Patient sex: M
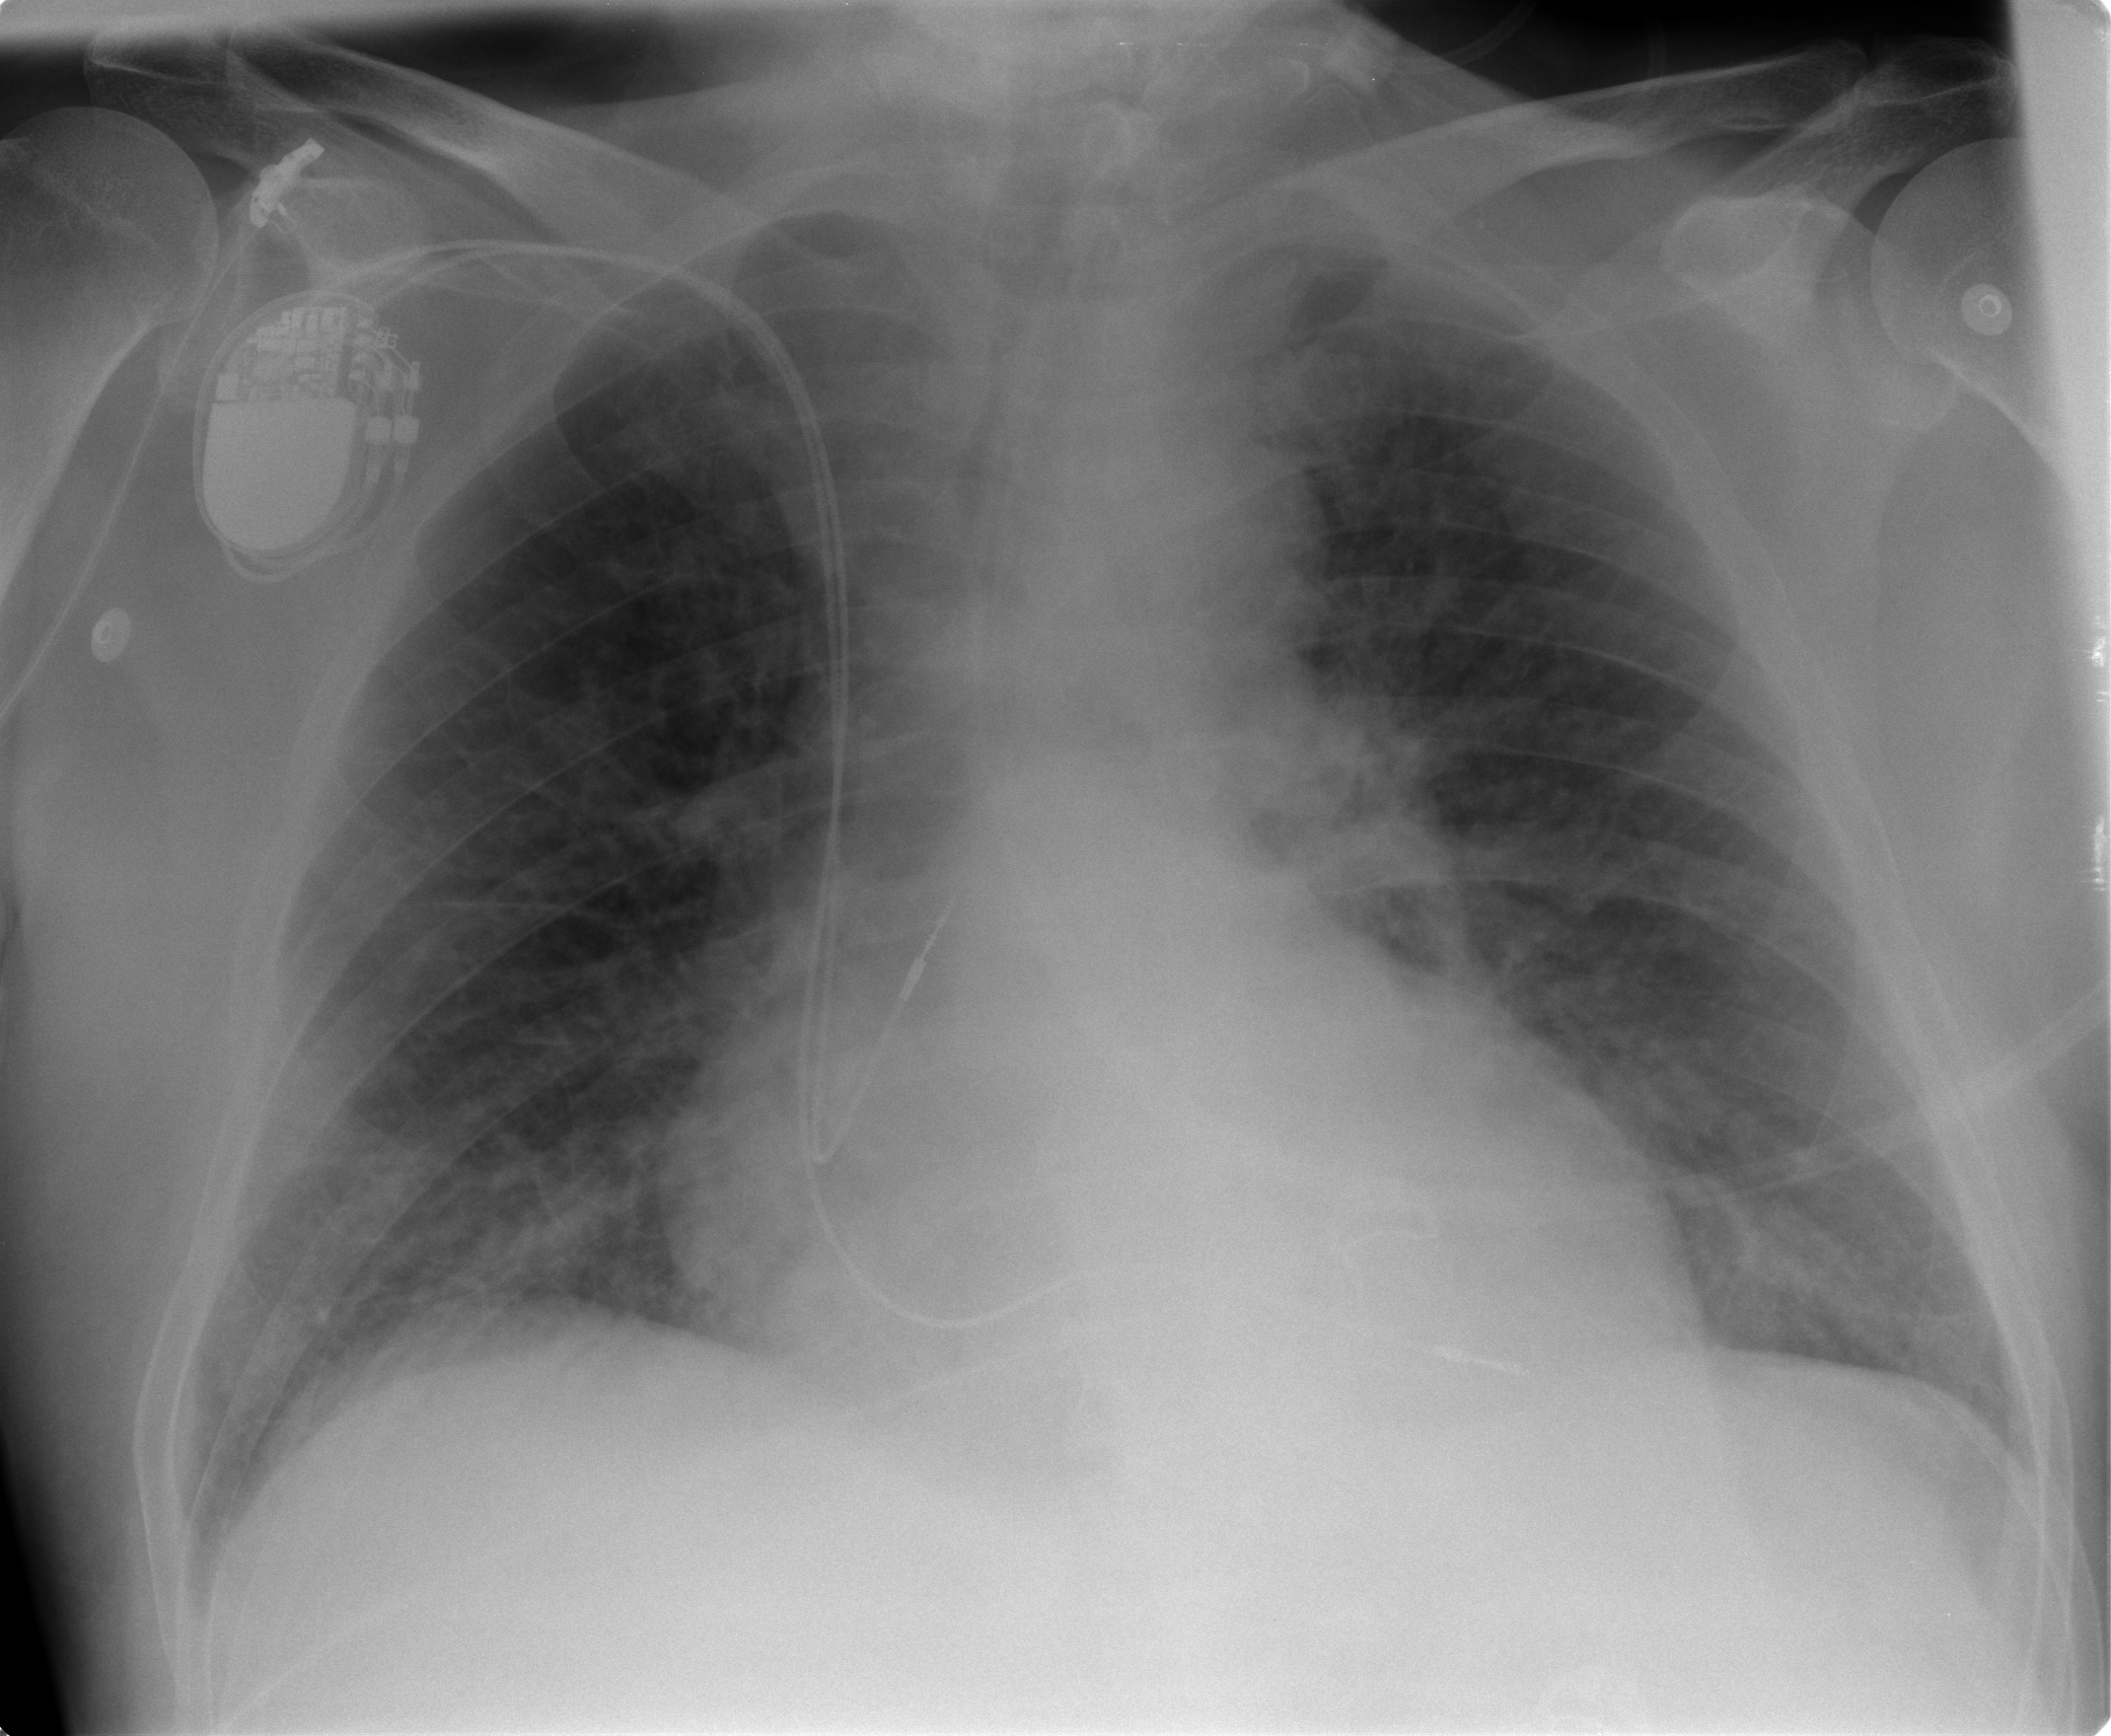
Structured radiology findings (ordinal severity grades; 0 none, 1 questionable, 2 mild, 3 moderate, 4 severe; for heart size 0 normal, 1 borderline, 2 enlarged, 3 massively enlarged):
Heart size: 2
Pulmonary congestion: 3
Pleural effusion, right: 0
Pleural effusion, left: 0
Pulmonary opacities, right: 2
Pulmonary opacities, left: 2
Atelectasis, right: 2
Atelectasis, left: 2